Field crop: maize
Growth stage: 2
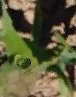
Species: maize